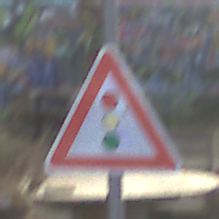
Verkehrszeichen: Lichtzeichenanlage
Umgebung: Outdoor, Urban
Tageszeit: MorningAfternoon
Wetter: PartlyCloudy
Licht: Natural
Jahreszeit: NotSpecified
Kontrast: MediumContrast